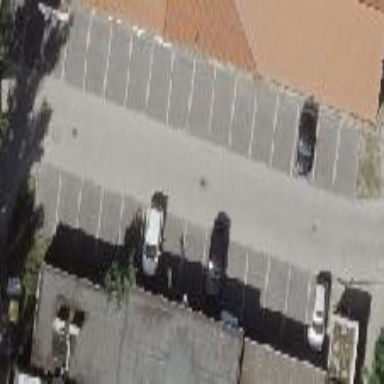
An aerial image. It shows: Parking area with surface.